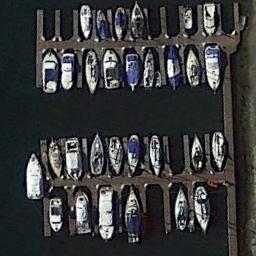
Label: harbor